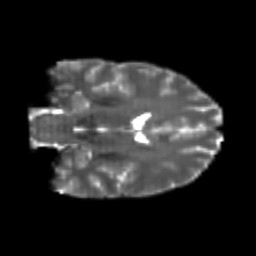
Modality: T2w
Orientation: coronal
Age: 24
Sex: female
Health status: healthy
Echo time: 0.074 s